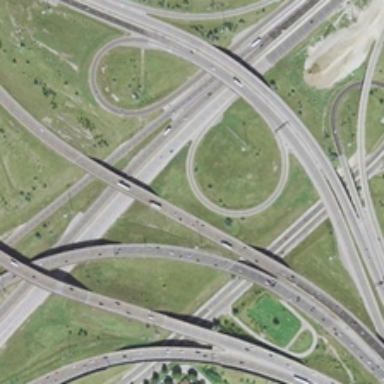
There are a lot of overpasses over the meadow .